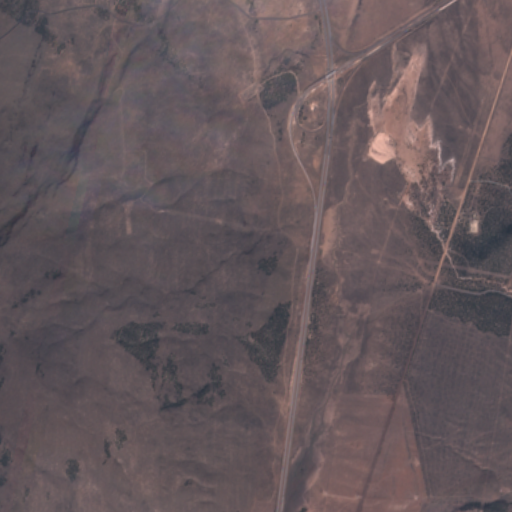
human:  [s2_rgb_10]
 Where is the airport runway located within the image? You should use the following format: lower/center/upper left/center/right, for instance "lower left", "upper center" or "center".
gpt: The airport runway is located in the upper right of the image.
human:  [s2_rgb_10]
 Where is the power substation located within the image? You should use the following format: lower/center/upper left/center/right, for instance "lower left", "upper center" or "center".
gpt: The power substation is located in the lower right of the image.
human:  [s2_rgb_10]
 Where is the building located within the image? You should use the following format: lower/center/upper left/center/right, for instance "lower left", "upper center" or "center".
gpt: The building is located in the upper center of the image.
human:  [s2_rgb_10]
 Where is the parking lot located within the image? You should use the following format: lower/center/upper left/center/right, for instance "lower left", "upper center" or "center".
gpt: There is no parking lot in the image.